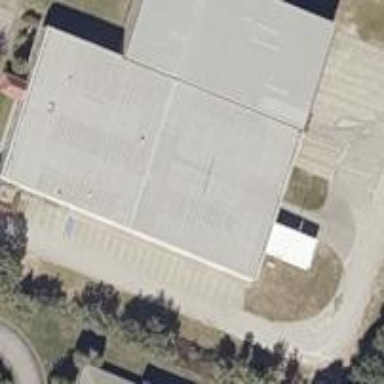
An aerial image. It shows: Industrial building with flat roof.